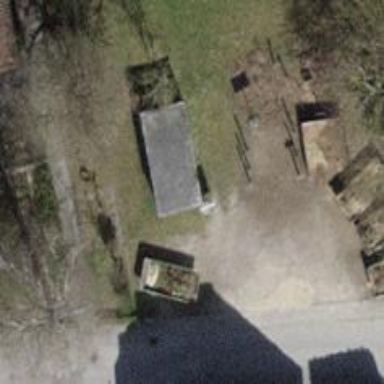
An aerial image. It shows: Recycling container for green waste.